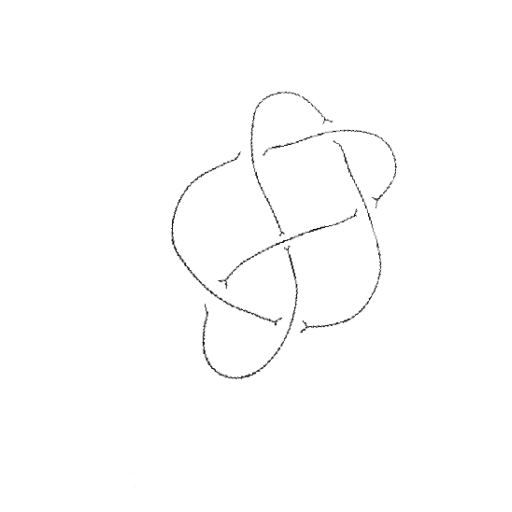
Crossing number: 6